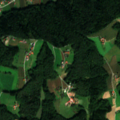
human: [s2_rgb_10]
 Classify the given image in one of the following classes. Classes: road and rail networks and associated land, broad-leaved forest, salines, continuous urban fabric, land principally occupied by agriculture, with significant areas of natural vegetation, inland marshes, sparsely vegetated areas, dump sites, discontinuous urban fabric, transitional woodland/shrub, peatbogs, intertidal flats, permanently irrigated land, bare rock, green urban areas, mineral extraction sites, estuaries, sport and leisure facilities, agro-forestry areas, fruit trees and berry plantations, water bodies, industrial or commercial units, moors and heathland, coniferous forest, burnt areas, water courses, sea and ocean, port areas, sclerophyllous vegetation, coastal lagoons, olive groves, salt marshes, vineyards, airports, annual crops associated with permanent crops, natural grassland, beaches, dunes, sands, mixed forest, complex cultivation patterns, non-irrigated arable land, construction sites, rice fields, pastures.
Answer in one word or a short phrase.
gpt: non-irrigated arable land, complex cultivation patterns, broad-leaved forest